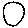
Label: circle